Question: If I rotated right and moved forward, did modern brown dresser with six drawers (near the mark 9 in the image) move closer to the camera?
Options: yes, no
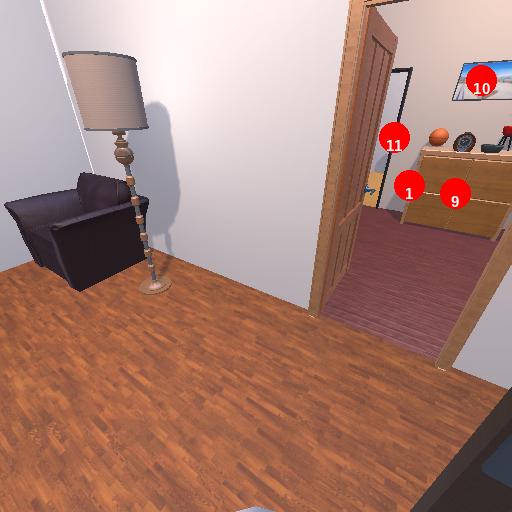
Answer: yes